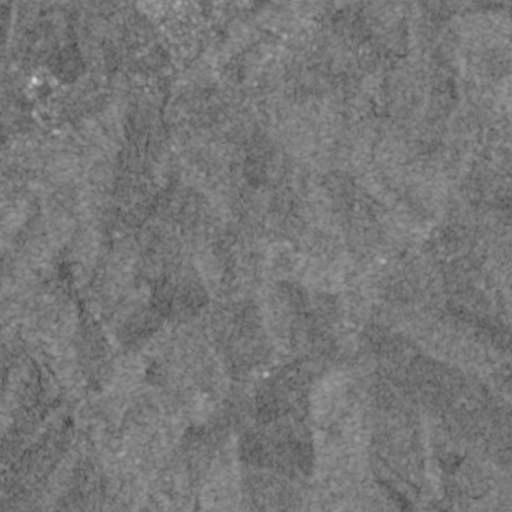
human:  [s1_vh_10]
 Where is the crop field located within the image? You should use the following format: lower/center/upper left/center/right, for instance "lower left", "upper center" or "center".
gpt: The crop field is located in the lower center of the image.
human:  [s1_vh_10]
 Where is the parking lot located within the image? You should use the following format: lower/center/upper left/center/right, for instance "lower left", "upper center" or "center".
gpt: The parking lot is located in the upper left of the image.
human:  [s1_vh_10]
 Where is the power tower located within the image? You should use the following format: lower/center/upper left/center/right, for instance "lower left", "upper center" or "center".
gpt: The power tower is located in the lower of the image.
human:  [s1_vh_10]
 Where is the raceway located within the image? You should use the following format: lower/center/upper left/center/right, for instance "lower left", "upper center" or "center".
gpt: The raceway is located in the lower center of the image.
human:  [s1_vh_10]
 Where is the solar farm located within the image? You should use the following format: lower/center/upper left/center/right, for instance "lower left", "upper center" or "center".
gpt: The solar farm is located in the upper left of the image.
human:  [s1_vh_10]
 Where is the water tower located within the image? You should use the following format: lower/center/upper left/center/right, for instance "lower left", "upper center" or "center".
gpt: The water tower is located in the upper center of the image.
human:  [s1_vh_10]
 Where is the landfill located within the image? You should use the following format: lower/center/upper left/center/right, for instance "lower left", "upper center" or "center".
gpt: There is no landfill in the image.

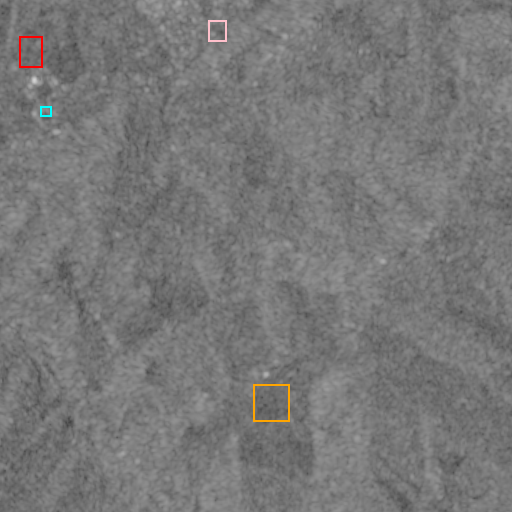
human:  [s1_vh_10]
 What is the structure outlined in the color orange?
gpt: The structure outlined in orange is a crop field.
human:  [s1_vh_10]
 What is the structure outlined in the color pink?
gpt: The structure outlined in pink is a park.
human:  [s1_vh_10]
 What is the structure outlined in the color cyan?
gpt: The structure outlined in cyan is a parking lot.
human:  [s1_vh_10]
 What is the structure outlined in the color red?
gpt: The structure outlined in red is a solar farm.
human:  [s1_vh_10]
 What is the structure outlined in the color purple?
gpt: There is no purple outline.